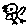
Label: bird